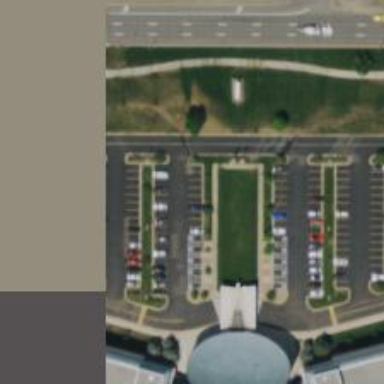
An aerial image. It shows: Parking space is available.